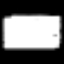
Label: squiggle